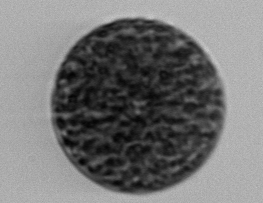
Label: Coscinodiscus